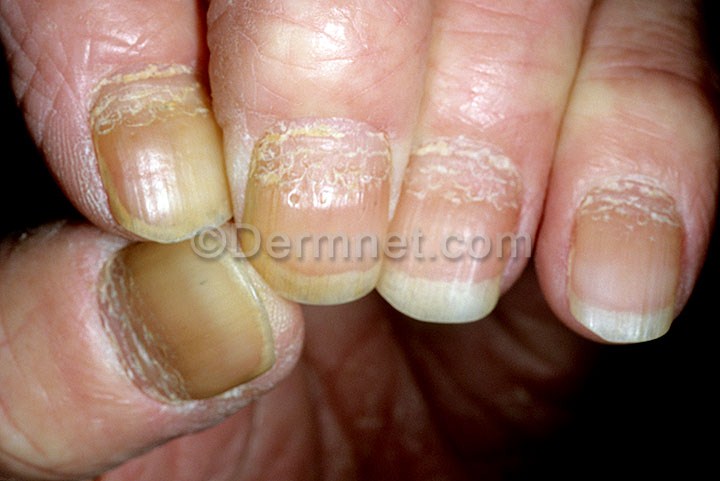
Disease: Nail Fungus and other Nail Disease